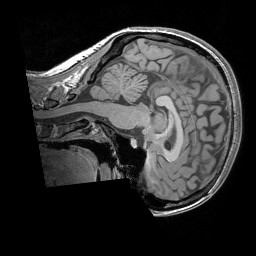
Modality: T1w
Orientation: sagittal
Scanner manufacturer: siemens
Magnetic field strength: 3 T
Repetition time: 1.83 s
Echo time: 0.00303 s